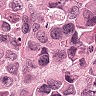
Metastatic tissue present: yes